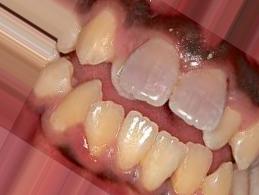
Condition: Tooth Discoloration